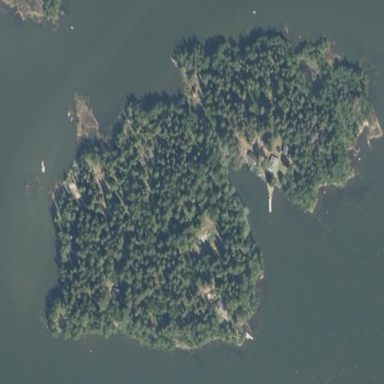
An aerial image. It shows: Image showing island.